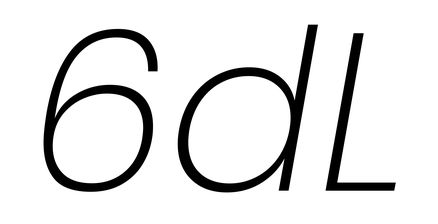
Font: Poppins-ExtraLightItalic